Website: bh-photo
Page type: customer-info-address
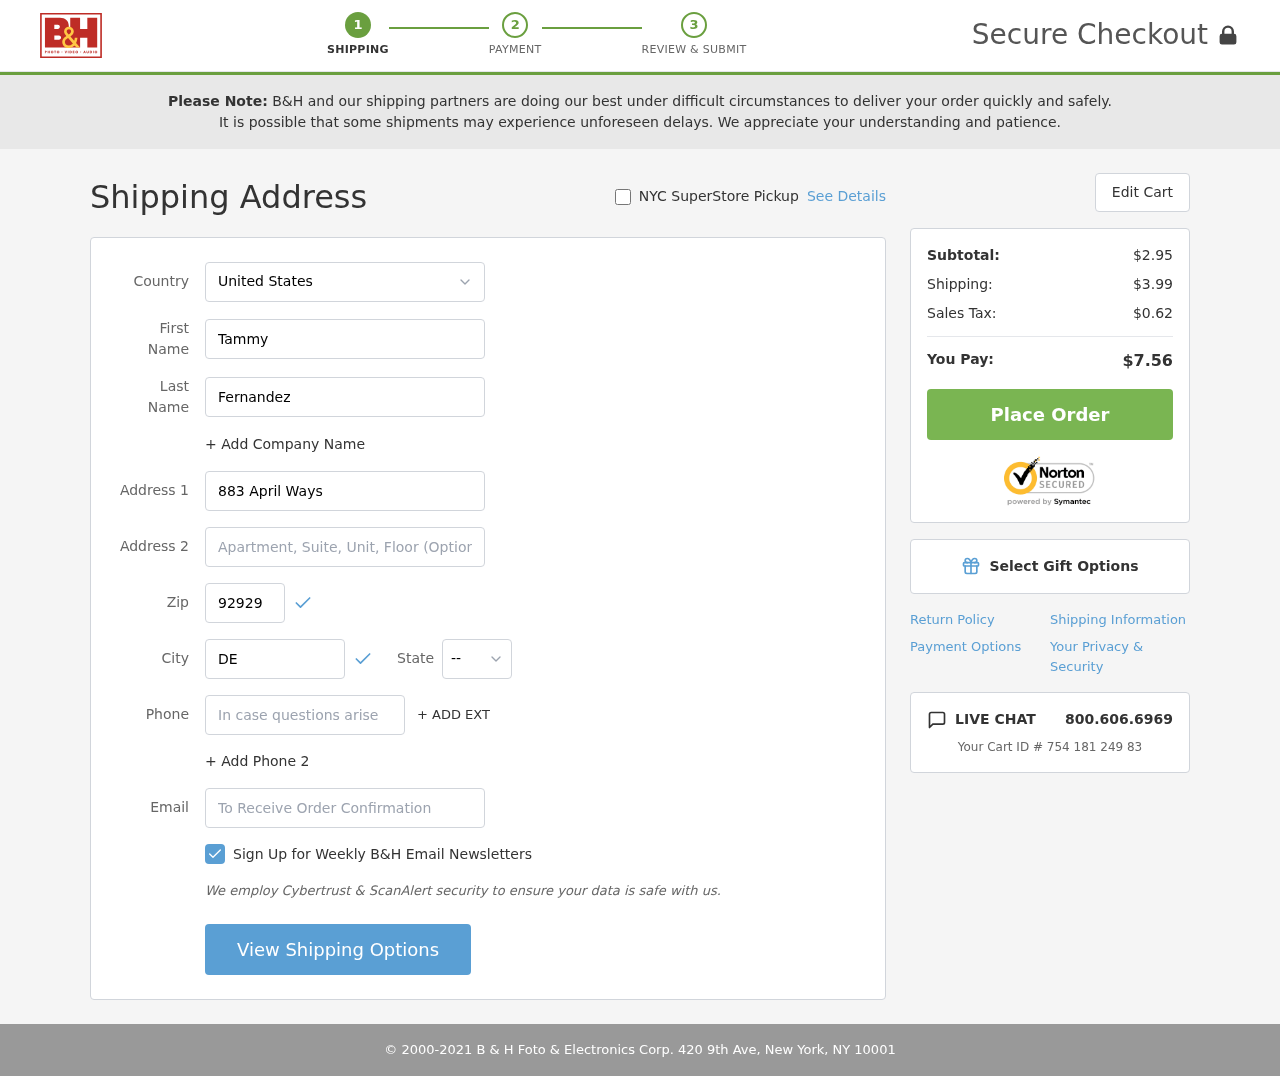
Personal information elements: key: PII_CITY
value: Derrickland
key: PII_COUNTRY
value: United States
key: PII_EMAIL
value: tammy.fernandez@yahoo.com
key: PII_FIRSTNAME
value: Tammy
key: PII_LASTNAME
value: Fernandez
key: PII_PHONE
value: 5128456597
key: PII_POSTCODE
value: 92929
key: PII_STATE_ABBR
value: OH
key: PII_STREET
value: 883 April Ways
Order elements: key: ORDER_SUBTOTAL
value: $2.95
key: ORDER_SHIPPING_COST
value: $3.99
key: ORDER_TAX
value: $0.62
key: ORDER_TOTAL
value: $7.56
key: ORDER_ID
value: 754 181 249 83